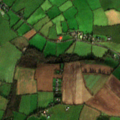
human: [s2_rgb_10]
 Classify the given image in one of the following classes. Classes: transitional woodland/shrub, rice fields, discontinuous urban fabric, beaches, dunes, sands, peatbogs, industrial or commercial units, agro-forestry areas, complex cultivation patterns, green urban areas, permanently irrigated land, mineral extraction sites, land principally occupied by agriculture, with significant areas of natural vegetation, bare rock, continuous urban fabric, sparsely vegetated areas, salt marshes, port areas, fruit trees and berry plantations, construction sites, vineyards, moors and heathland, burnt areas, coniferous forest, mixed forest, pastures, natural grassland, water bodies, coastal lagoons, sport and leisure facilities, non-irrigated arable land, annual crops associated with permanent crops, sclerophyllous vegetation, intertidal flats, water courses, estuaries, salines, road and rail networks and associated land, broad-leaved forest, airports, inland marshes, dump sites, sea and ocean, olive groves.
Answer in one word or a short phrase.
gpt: non-irrigated arable land, pastures, land principally occupied by agriculture, with significant areas of natural vegetation